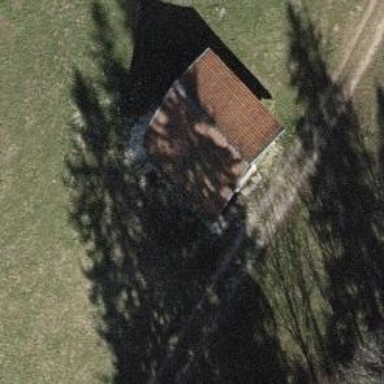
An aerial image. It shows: Farm auxiliary building.